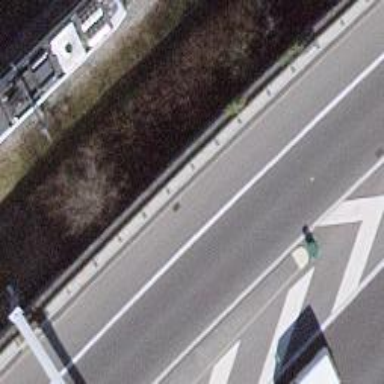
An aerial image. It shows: Motorway link.